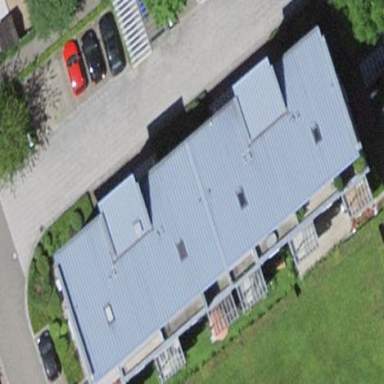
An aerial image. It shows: Skillion-roofed residential building.